Interaction volume radius: 10 \u00c5
Interaction volume height: 25 \u00c5
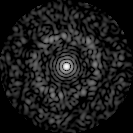
Disorder parameter: 0.8235